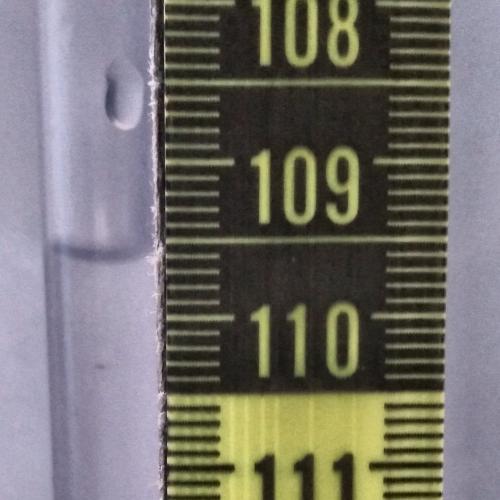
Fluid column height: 109.6 cm